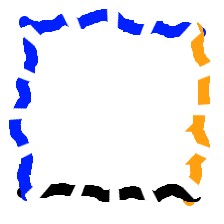
Shape: square